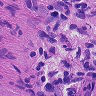
Metastatic tissue present: no